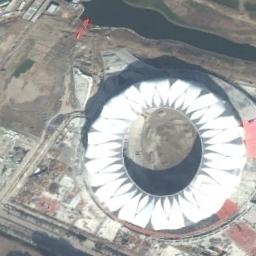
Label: stadium